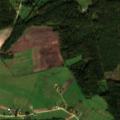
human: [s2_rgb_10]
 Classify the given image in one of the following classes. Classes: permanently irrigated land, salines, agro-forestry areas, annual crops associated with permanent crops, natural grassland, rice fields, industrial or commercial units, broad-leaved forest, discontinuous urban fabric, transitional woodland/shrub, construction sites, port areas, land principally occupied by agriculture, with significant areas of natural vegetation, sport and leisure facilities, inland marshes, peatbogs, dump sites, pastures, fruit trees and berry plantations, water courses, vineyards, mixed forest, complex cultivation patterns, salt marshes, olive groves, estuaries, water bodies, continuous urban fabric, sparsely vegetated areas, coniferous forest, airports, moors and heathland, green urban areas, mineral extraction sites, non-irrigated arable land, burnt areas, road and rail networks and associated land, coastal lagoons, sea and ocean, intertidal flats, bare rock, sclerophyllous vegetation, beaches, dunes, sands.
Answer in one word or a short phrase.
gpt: non-irrigated arable land, pastures, complex cultivation patterns, coniferous forest, mixed forest, transitional woodland/shrub